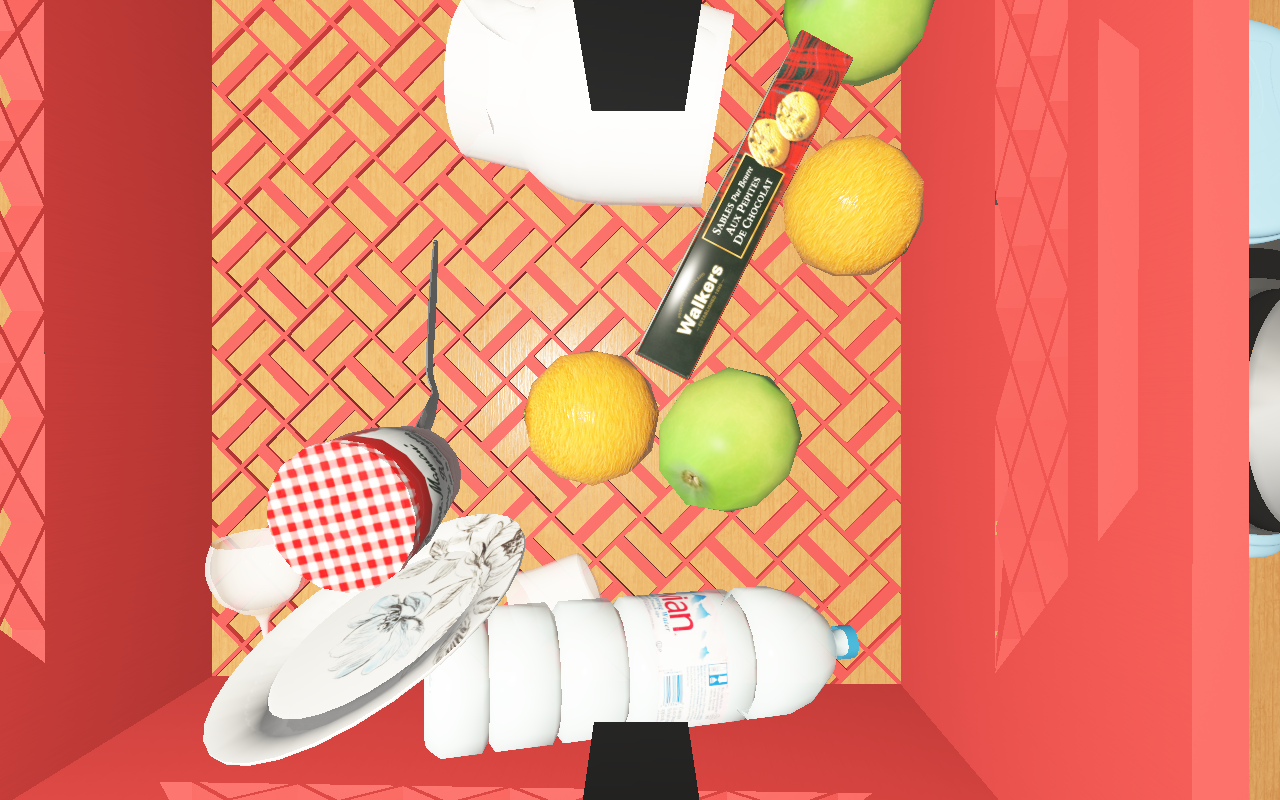
Objects in the scene:
water bottle
spoon
glass
wineglass
jam jar
cereal box